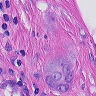
Metastatic tissue present: yes